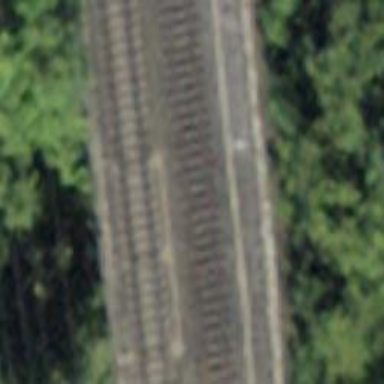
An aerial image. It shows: Railway switch.